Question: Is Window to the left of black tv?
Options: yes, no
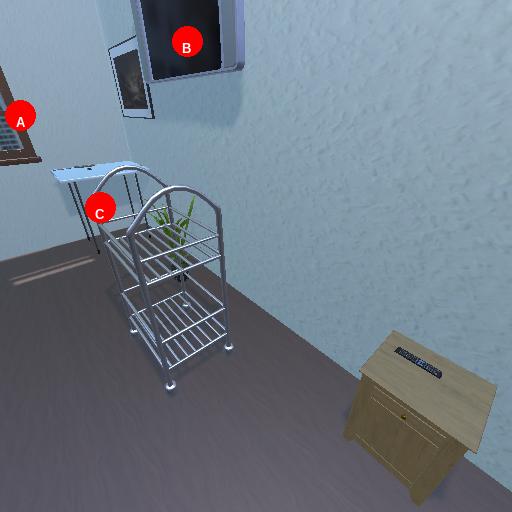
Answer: yes